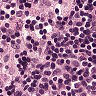
Metastatic tissue present: no